Question: In my web application, I wanted to place a small div along border edge of another div like this:

This is my code:
'''
<div style="border:1px solid black; height:1em; width:10em;">
<div style="border:1px solid black; display:inline-block; height:10em;
width:10em;"> Along edge </div>
</div>
'''
How can it be done?
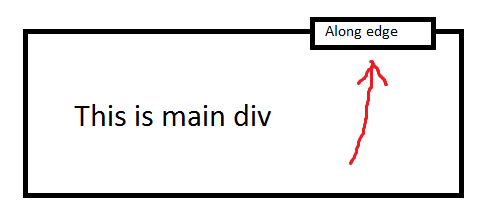
Answer: Following way you can do it. Make main div 'position:relative' and along edge div 'position:absolute' to main div. And give 'top' and 'right' to sub div.
'''
.main{
border:2px solid;
position:relative;
width:400px;
height:150px;
top:50px;
}
.sub{
border:1px solid;
position:absolute;
right:10px;
top:-10px;
z-index:99;
background-color: #fff;
}
'''
'''
<div class="main">
Main Div
<div class="sub">
along edge
</div>
</div>
'''
Hope it helps.